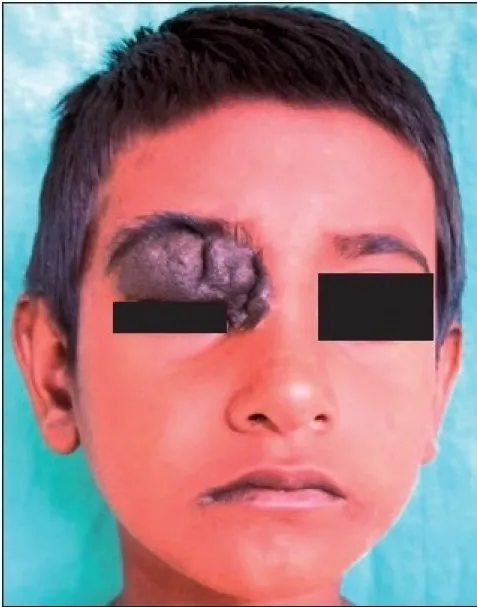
Pre-operative photograph showing swelling on the right upper eyelid.
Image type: medical_photograph (oral_photograph)